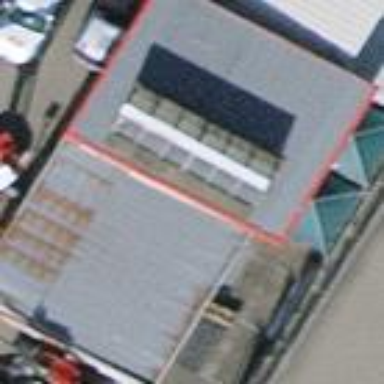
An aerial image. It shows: Commercial building.